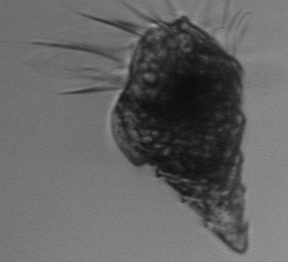
Label: Laboea_strobila